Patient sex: M
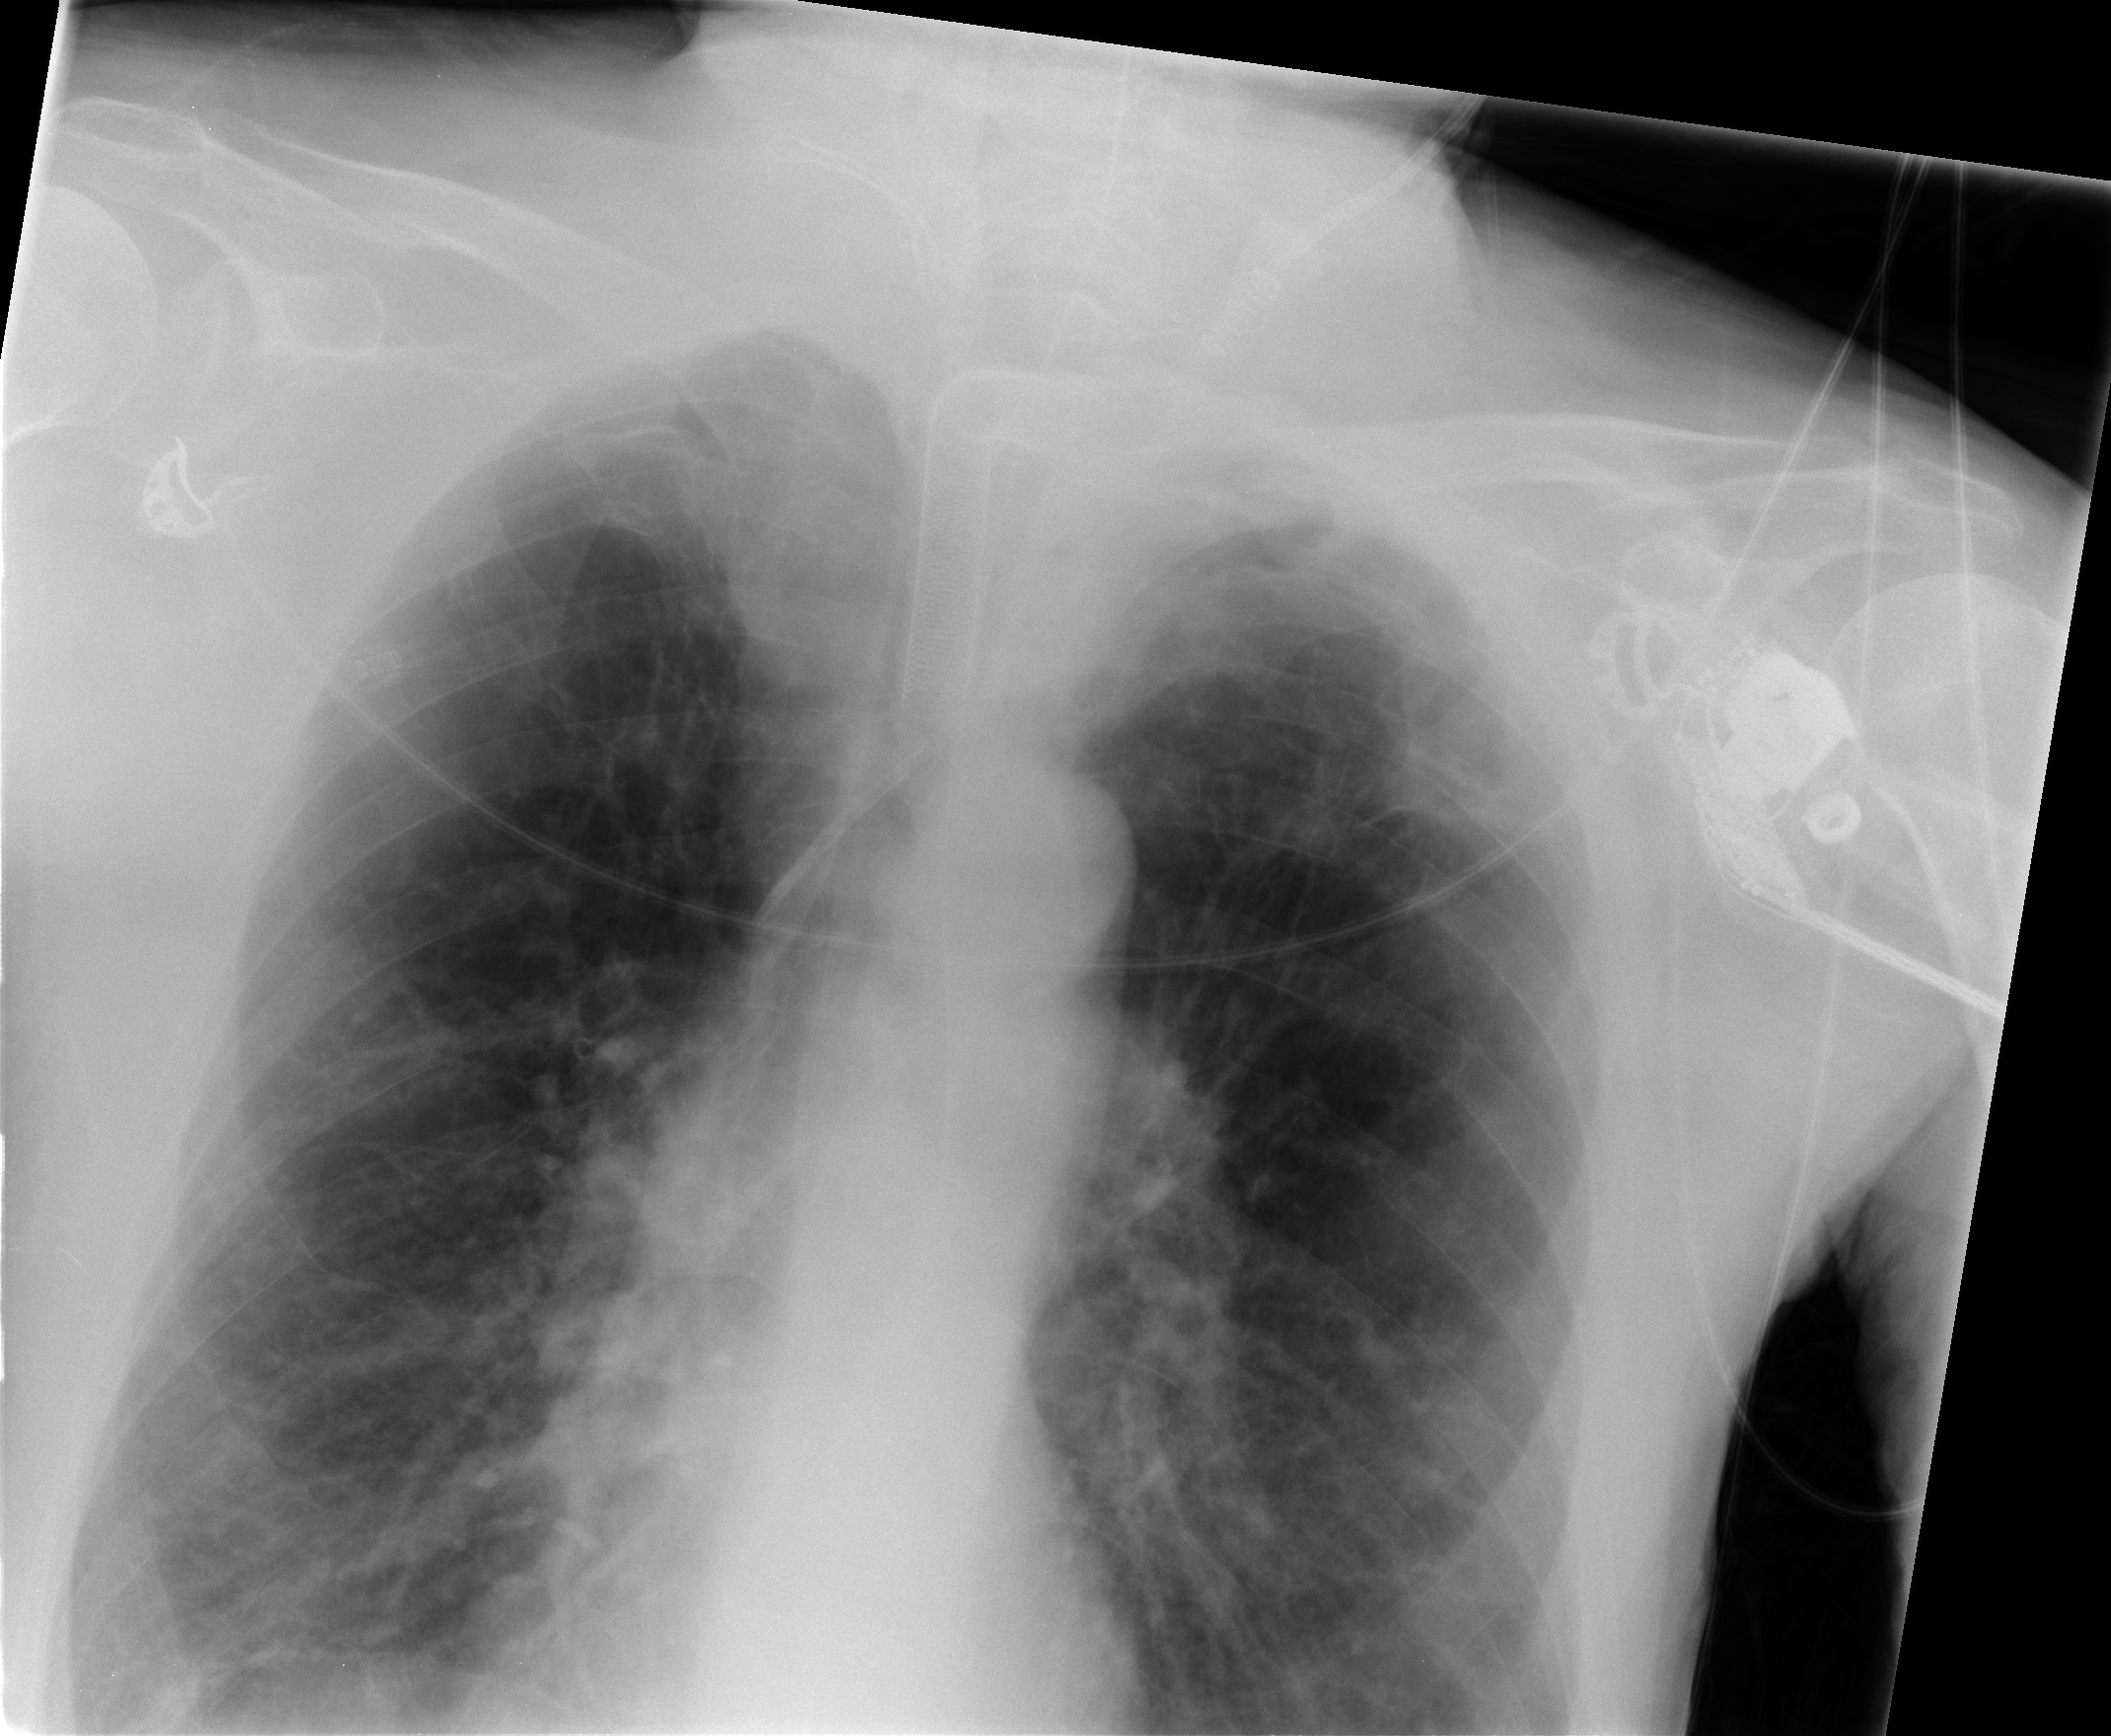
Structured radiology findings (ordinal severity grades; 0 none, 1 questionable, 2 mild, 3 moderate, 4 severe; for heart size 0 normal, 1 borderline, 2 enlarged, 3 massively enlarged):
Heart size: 0
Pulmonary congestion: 3
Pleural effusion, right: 0
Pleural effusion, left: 0
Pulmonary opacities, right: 2
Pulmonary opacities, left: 2
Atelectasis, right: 2
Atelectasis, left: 2